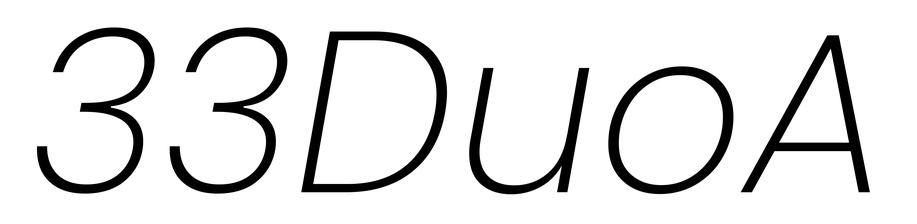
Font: Poppins-ExtraLightItalic